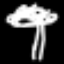
Label: palm tree